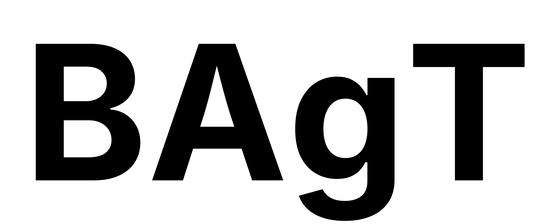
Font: Inter_Bold